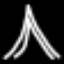
Label: The Eiffel Tower